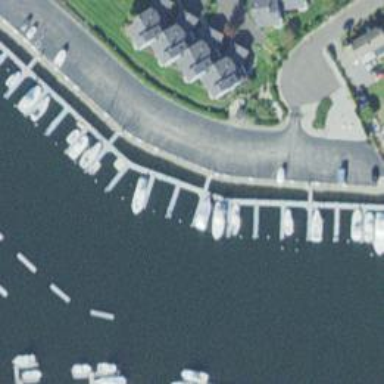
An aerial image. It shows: Man-made pier.